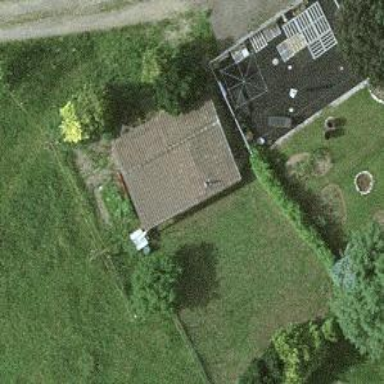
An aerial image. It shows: Shed.